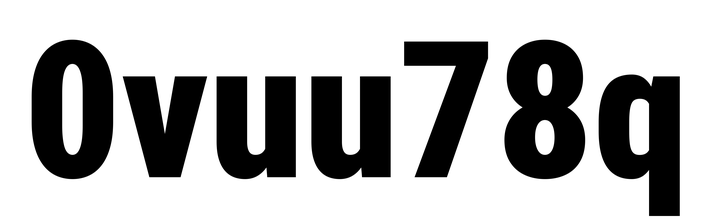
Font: Roboto_Condensed_Black